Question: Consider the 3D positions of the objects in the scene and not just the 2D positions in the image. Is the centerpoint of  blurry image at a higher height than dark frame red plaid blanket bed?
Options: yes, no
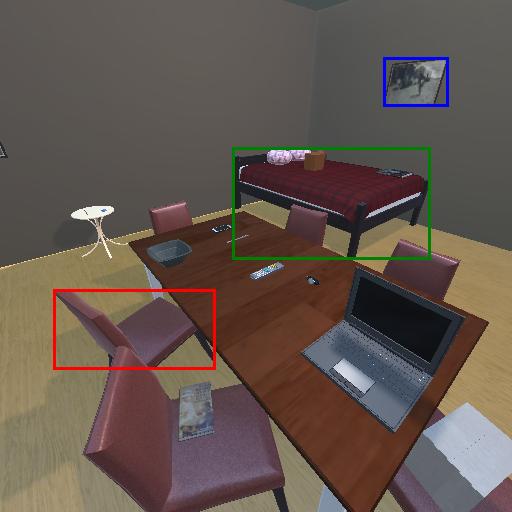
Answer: yes